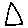
Label: triangle